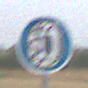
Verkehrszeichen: SchneekettenVorgeschrieben
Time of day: Midday
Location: Outdoor (Suburban)
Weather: Overcast
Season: NotSpecified
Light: Natural